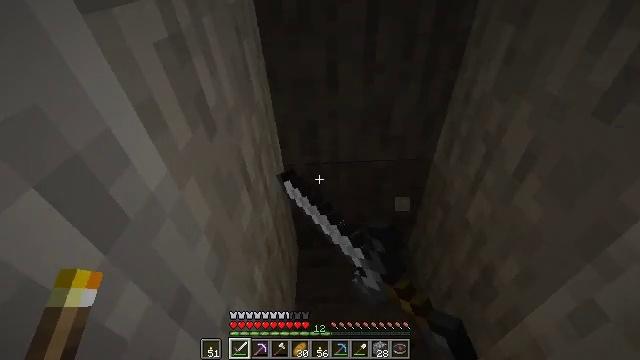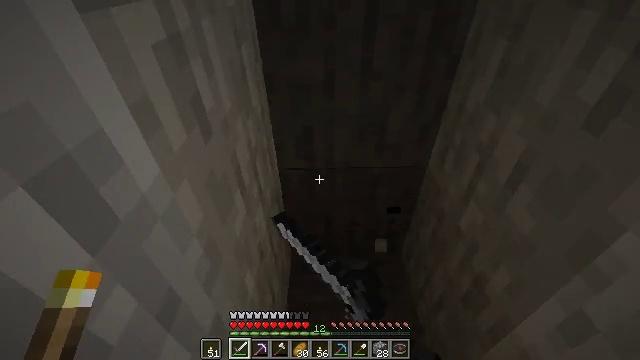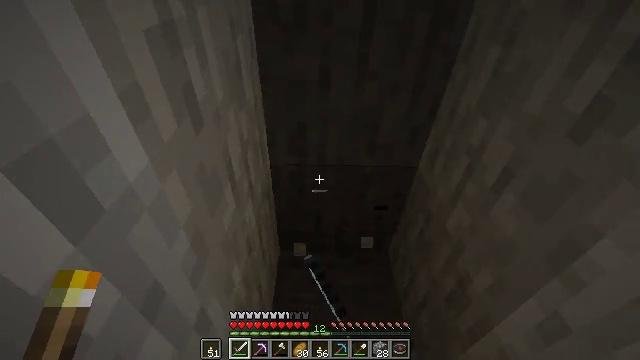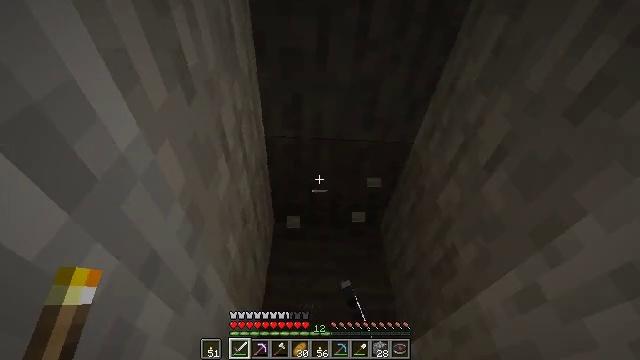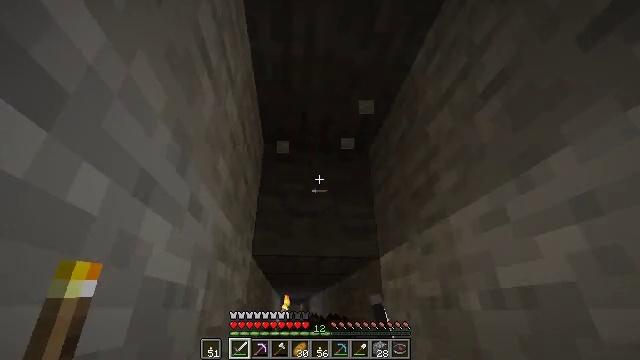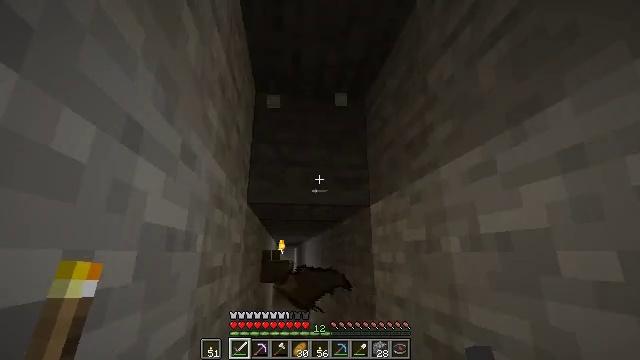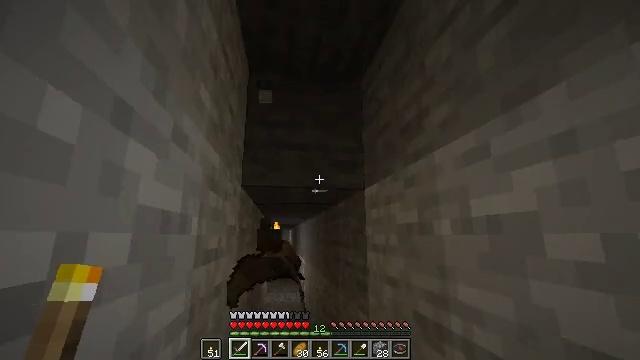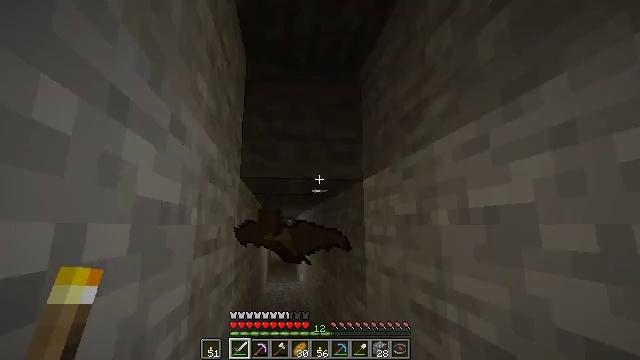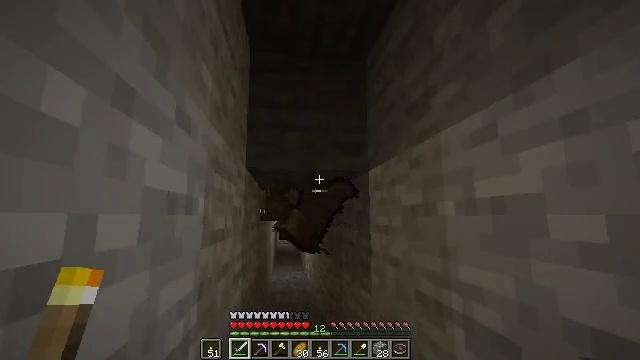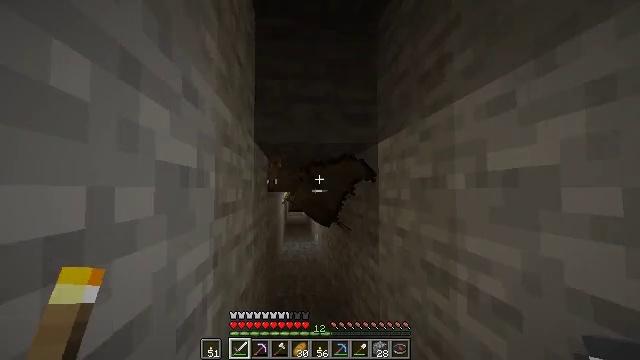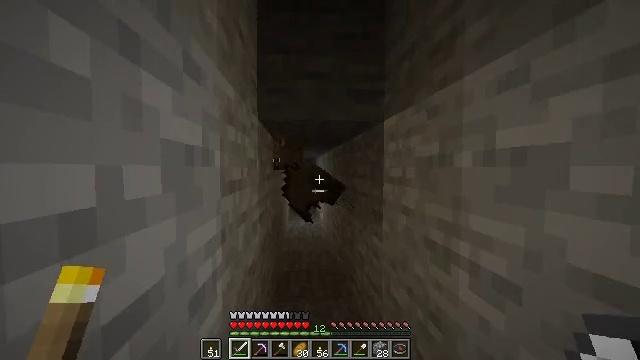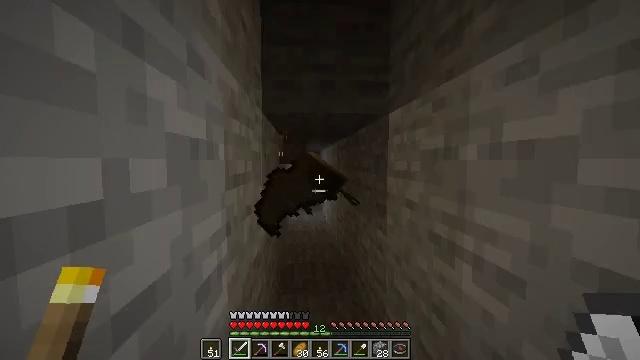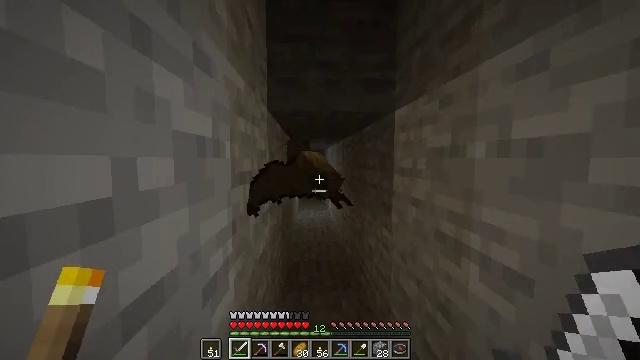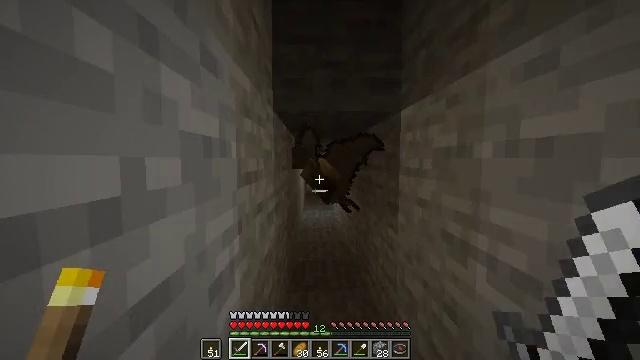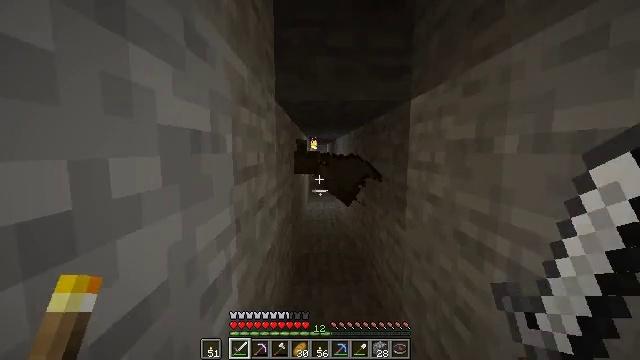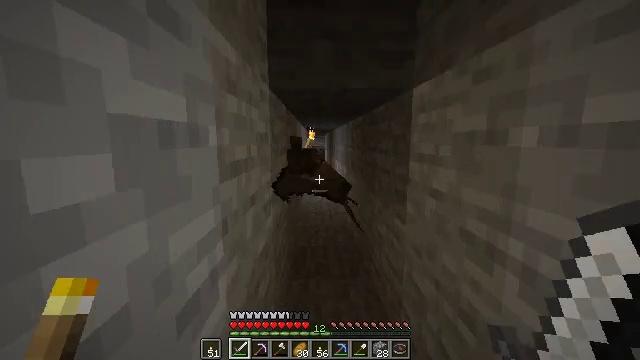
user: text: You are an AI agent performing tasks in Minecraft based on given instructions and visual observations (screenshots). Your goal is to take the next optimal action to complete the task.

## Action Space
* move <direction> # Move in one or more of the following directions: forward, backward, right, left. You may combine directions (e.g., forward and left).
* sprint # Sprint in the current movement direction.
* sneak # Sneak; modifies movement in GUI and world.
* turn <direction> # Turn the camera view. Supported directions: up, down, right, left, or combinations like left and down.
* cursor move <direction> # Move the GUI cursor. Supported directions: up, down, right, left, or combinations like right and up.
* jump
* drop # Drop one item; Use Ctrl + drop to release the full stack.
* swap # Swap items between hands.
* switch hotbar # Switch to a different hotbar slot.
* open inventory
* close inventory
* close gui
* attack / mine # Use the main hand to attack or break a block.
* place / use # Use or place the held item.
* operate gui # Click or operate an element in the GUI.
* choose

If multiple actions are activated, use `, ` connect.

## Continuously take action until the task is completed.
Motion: motion action
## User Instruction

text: Hunt bats in caves.
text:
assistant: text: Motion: turn right and up, attack / mine
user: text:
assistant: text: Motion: turn right
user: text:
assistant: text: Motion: turn right and down
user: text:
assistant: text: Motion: turn right and down
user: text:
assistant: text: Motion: turn right and down
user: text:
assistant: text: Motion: turn right and down
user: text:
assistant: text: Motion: turn down
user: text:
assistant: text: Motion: turn left and down
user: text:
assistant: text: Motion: turn left and down
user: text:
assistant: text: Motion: turn left and down
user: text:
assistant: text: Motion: turn down
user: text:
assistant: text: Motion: turn left
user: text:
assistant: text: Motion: turn left
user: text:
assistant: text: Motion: move forward, turn left and down
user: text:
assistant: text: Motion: move forward, turn down, attack / mine
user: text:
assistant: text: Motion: move forward, turn right and down, attack / mine
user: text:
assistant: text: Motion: move forward, attack / mine
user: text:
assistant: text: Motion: move forward
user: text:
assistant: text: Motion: move forward
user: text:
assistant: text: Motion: move forward
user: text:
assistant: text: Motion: no_op